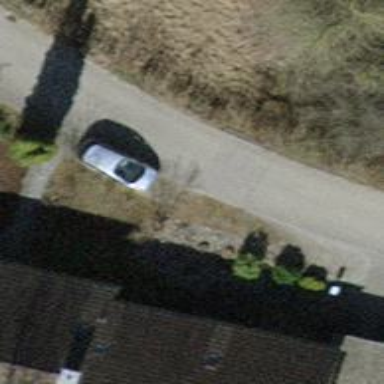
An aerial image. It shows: Residential road with asphalt surface and no sidewalk.